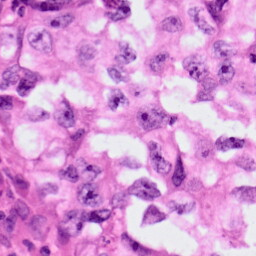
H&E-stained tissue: Lung